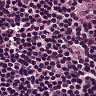
Metastatic tissue present: no